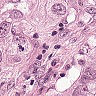
Metastatic tissue present: yes